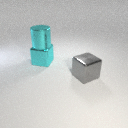
large cyan metal cube to the left of large gray metal cube